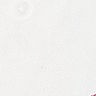
Metastatic tissue present: no